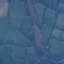
Land use / land cover: Pasture